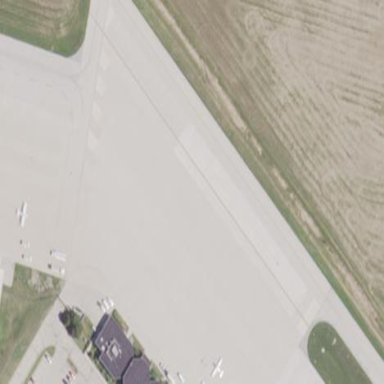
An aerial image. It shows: Apron at the airport.